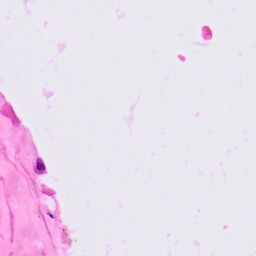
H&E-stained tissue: Lung